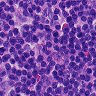
Metastatic tissue present: no